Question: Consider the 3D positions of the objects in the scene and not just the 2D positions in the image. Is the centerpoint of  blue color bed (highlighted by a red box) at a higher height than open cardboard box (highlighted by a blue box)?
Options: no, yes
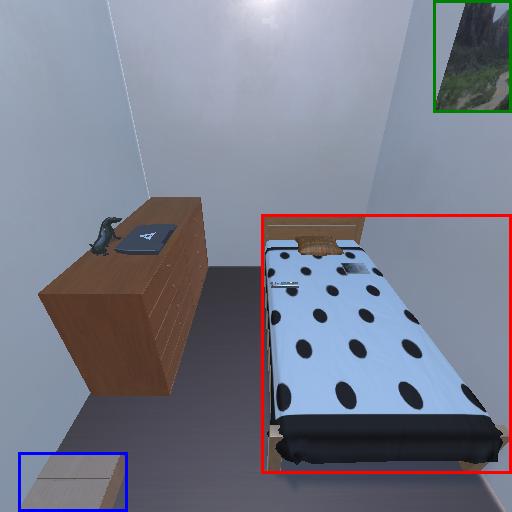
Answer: no